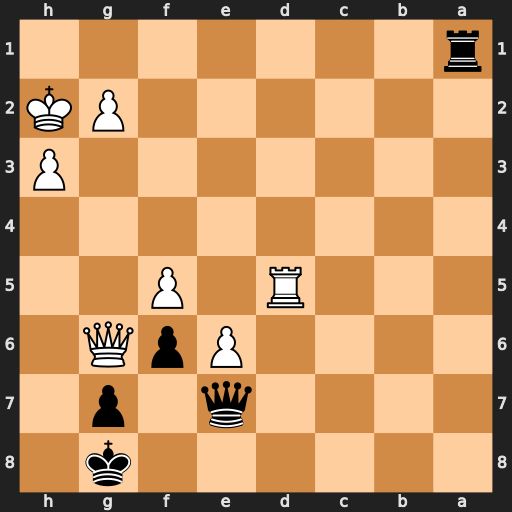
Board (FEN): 6k1/4q1p1/4PpQ1/3R1P2/8/7P/6PK/r7
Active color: b
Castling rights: -
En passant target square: -
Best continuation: Qc7+ Qg3 Rh1+ Kxh1 Qxg3